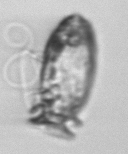
Label: Dinophysis_acuminata